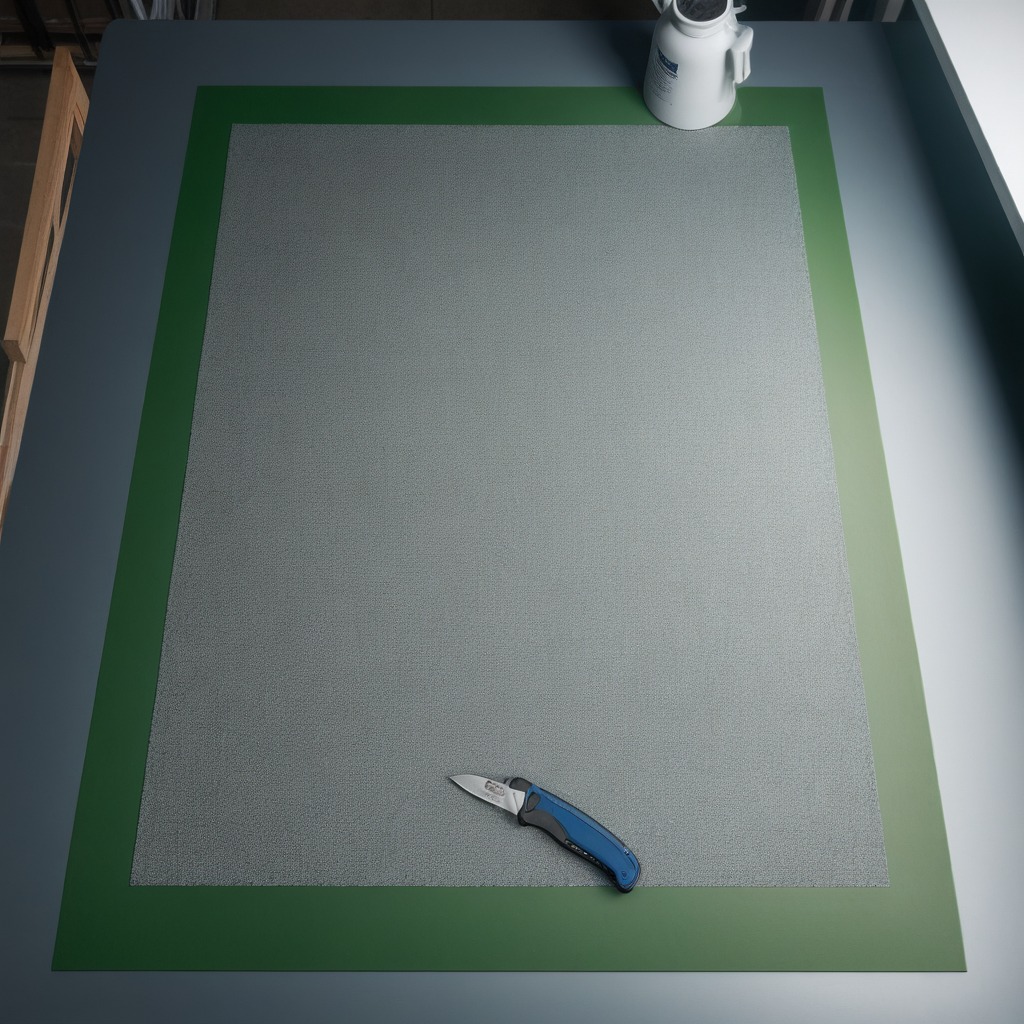
A utility knife lies on a clean granite tabletop covered with a green rubber mat inside a workshop under bright overhead lighting crisp shadows high clarity worn but beneath the mat